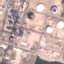
Land use / land cover class: Industrial